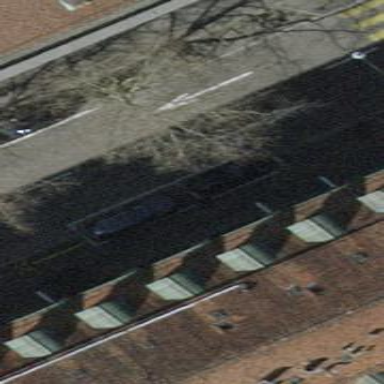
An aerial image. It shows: Parking area with vehicles half on the kerb.